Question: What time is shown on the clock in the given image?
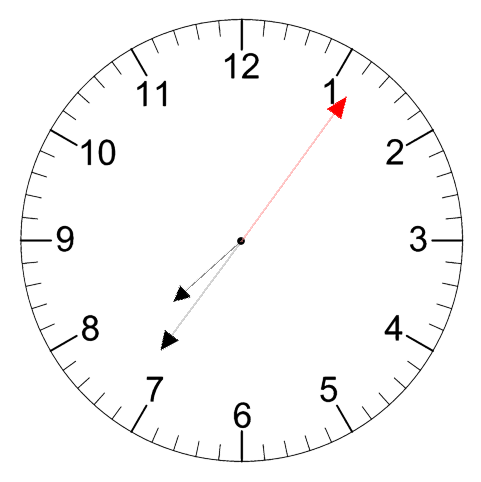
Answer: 07:36:06